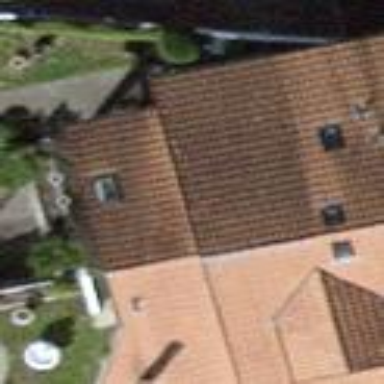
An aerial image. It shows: Simple and straightforward house.